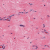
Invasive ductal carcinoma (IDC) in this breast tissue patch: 0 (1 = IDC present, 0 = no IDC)